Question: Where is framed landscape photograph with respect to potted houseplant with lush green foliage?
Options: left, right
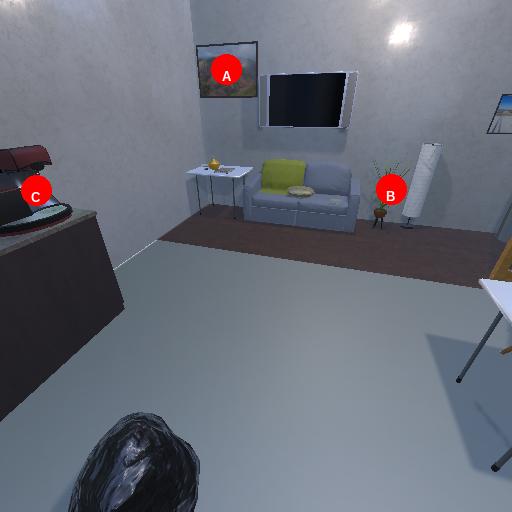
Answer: left